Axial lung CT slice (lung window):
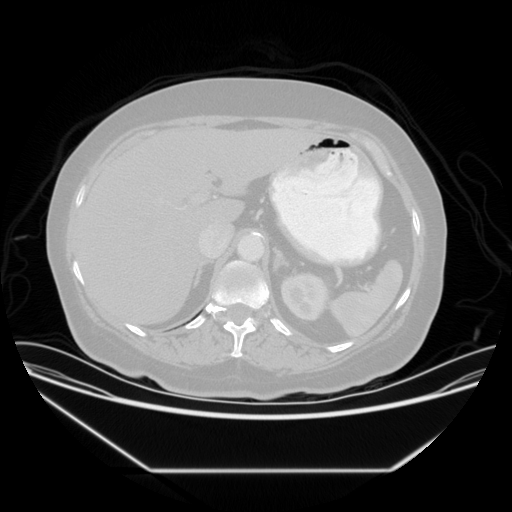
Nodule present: no